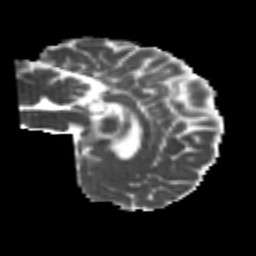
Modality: MD
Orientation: sagittal
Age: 24
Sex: female
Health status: healthy
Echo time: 0.074 s